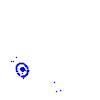
Particle: pion